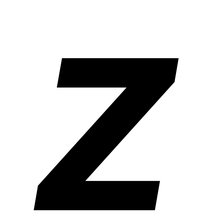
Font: Roboto-Italic_SemiBold_Italic